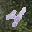
Label: 4